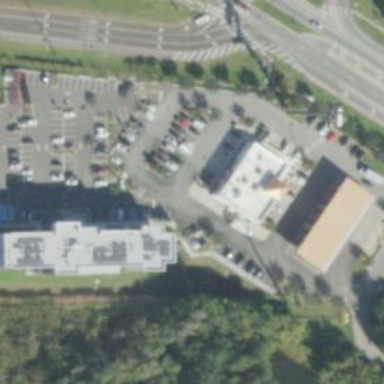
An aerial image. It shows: Convenience shop.